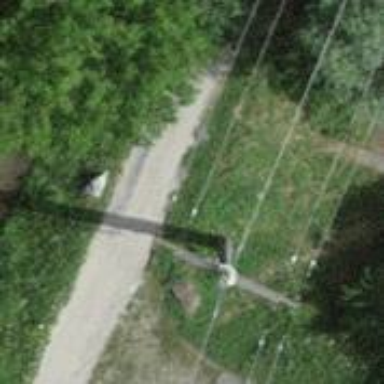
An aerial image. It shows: Support pole.